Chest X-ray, PA view. Patient: 53 years old, sex F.
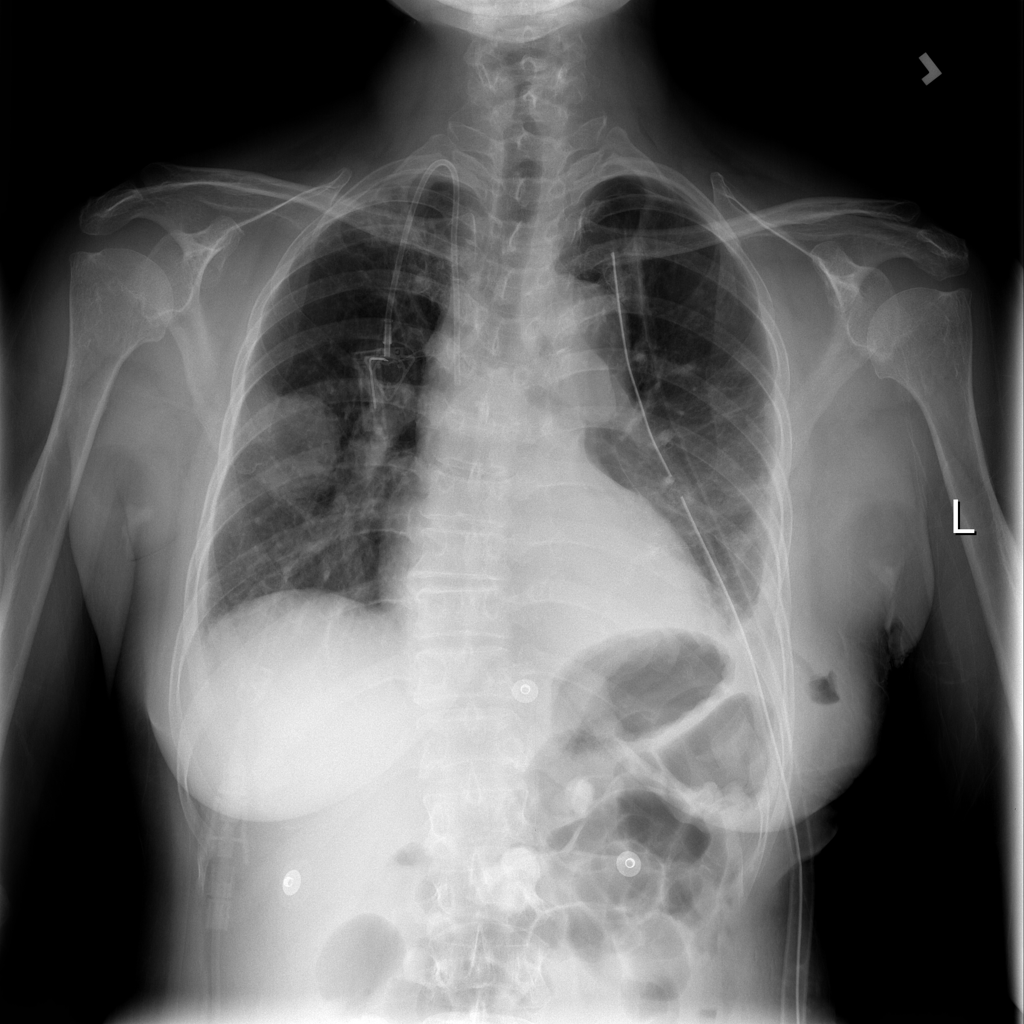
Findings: Infiltration, Mass, Pleural_Thickening, Pneumothorax